Interaction volume radius: 10 \u00c5
Interaction volume height: 30 \u00c5
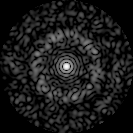
Disorder parameter: 0.8243